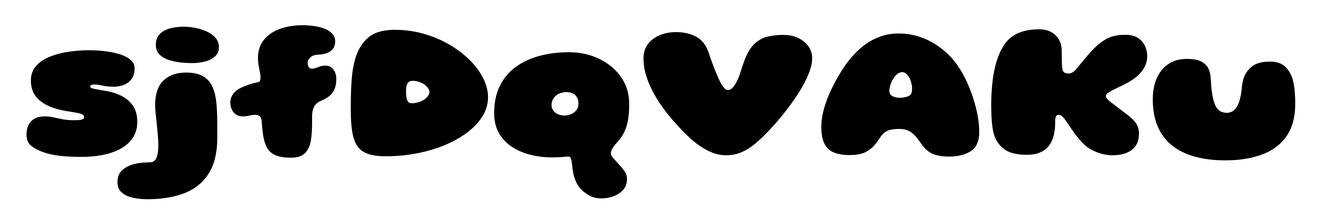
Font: Gluten_Black